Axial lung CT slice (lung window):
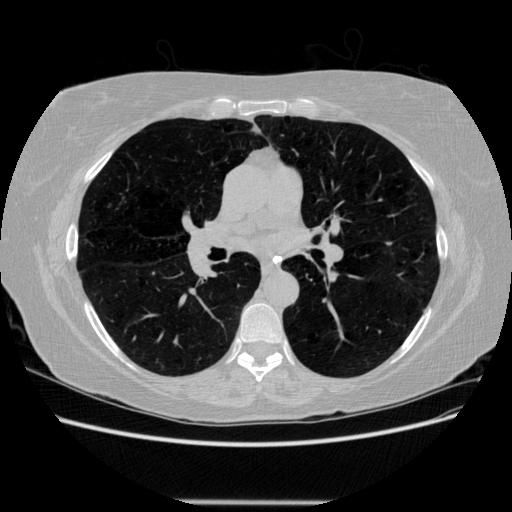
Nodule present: no